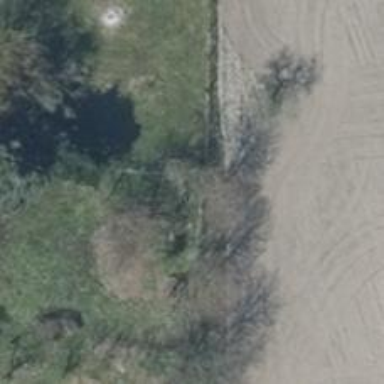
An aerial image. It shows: Row of deciduous broadleaved trees.